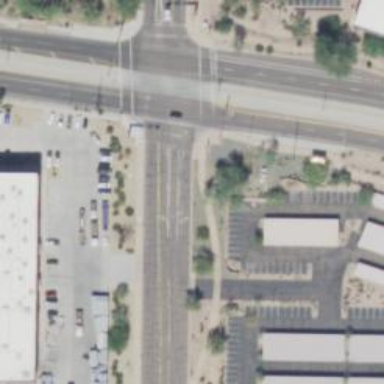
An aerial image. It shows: Solid stop line on the road marking.